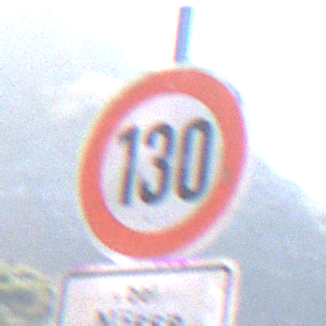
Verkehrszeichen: Geschwindigkeit130
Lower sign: BeiNaesse
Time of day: MorningAfternoon
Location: Outdoor (Nature)
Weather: Clear
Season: NotSpecified
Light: Natural